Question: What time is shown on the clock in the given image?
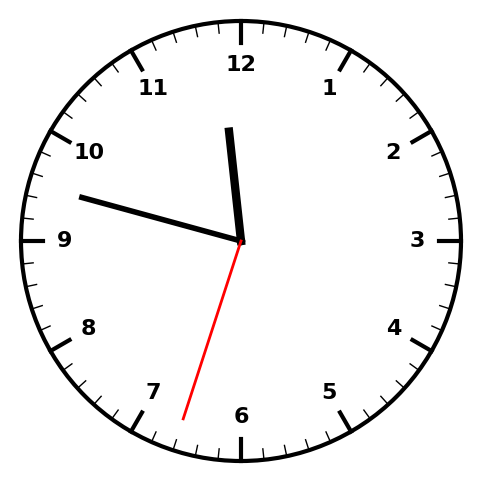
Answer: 11:47:33